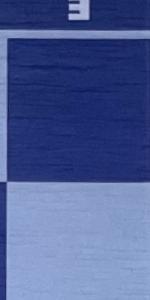
Label: Empty